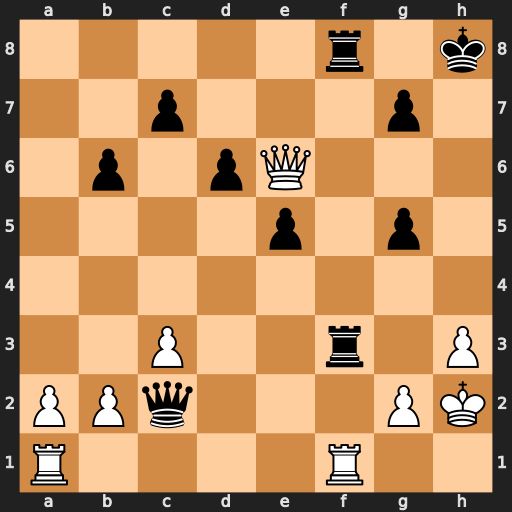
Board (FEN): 5r1k/2p3p1/1p1pQ3/4p1p1/8/2P2r1P/PPq3PK/R4R2
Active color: w
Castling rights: -
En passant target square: -
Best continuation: Rxf3 Rxf3 Qe8+ Kh7 Qh5+ Kg8 Qxf3